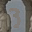
Label: 3